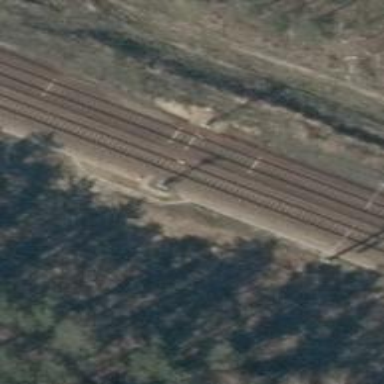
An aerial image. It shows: Railway signal.